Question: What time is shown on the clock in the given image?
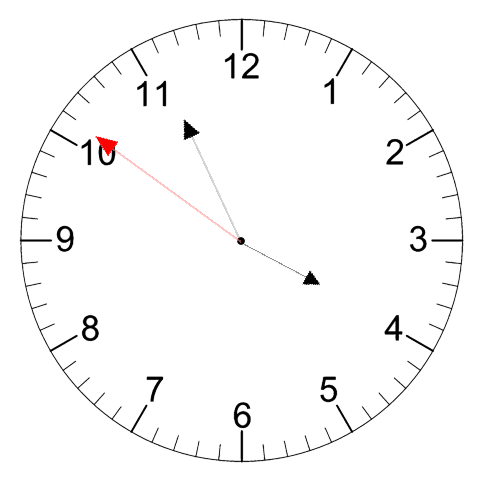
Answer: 03:55:51